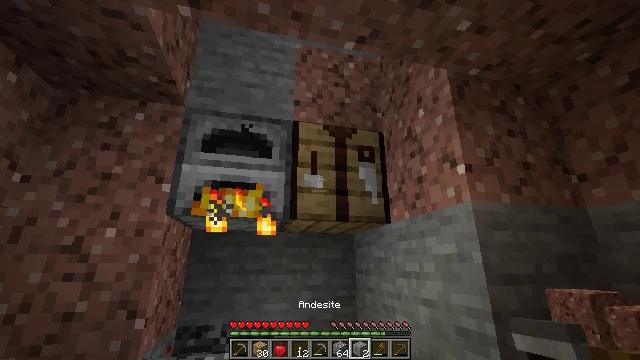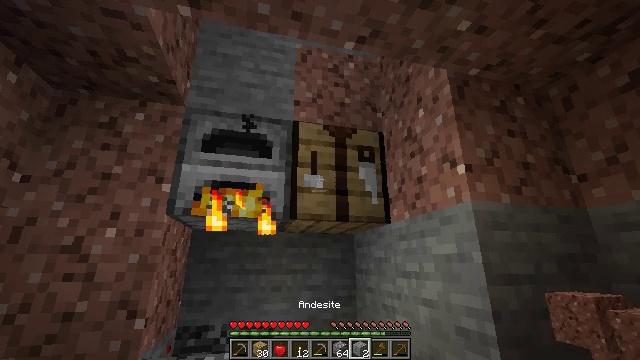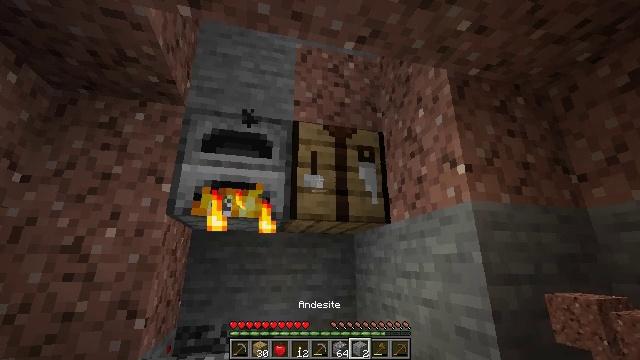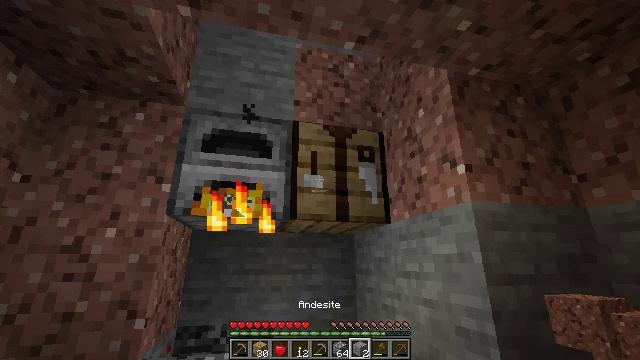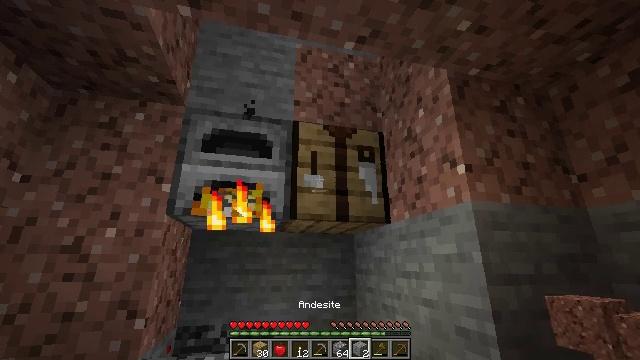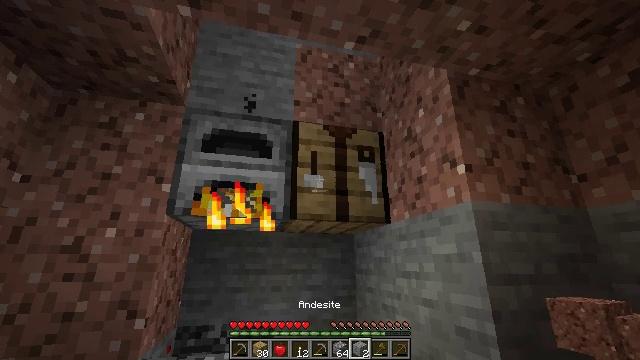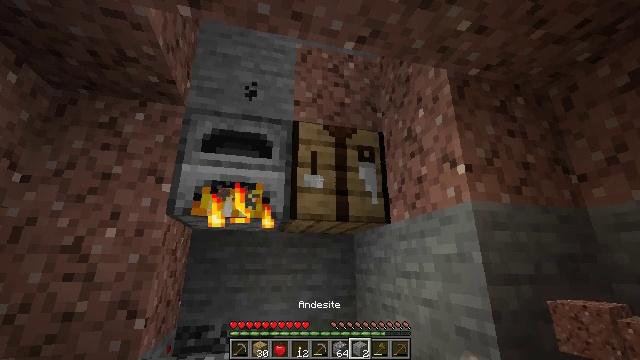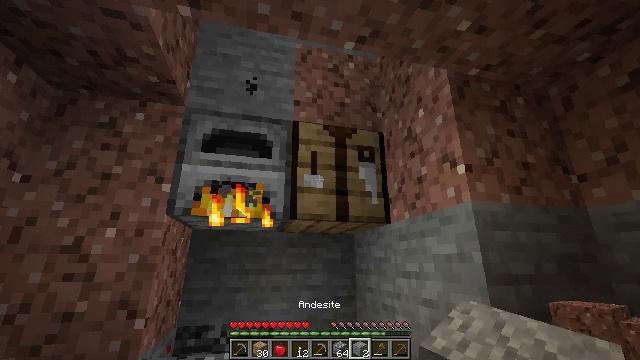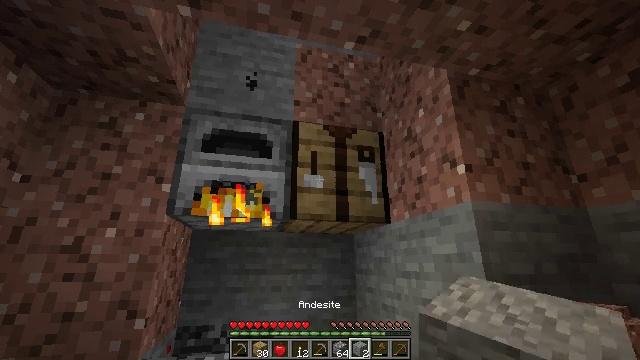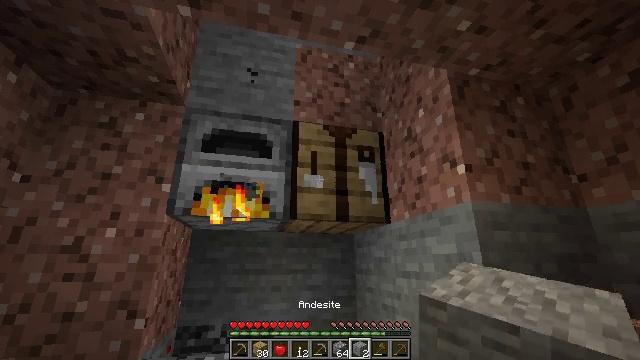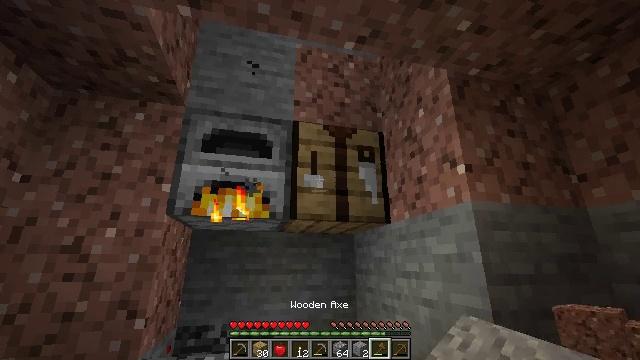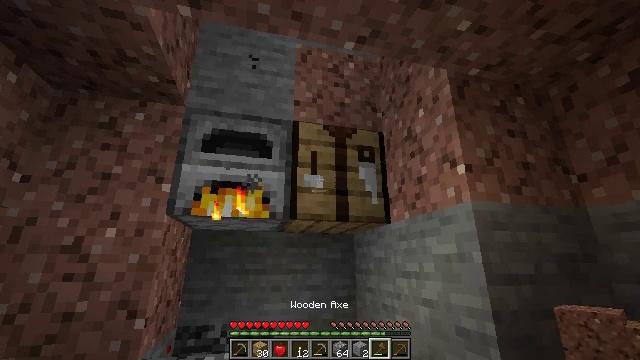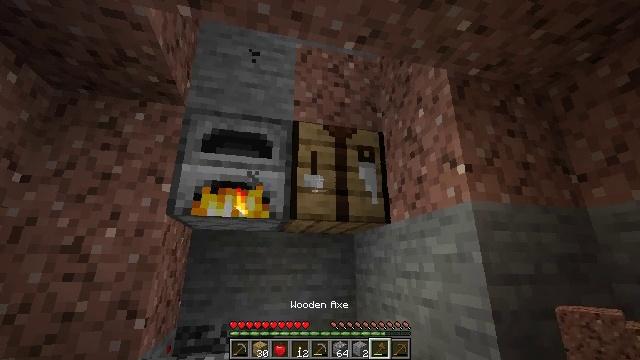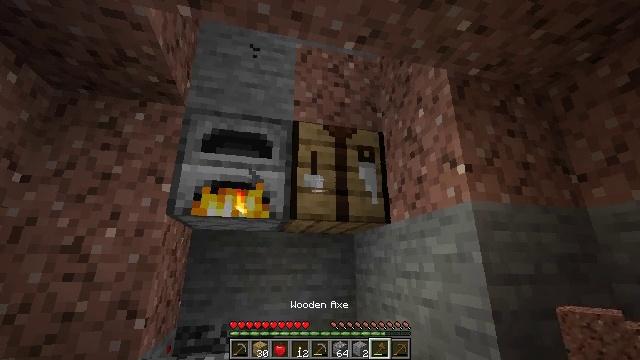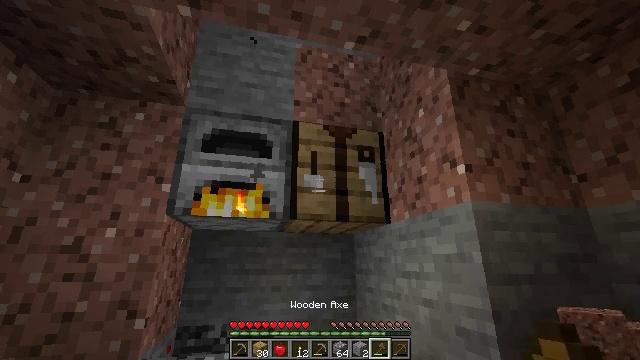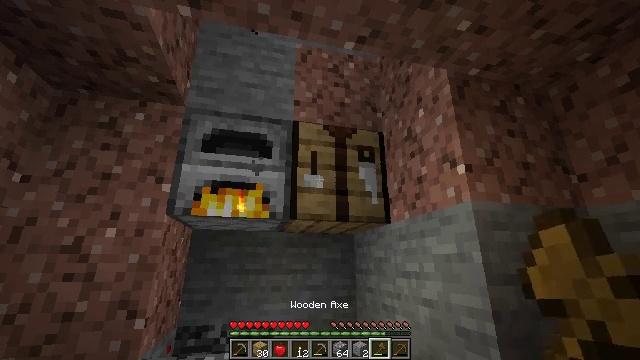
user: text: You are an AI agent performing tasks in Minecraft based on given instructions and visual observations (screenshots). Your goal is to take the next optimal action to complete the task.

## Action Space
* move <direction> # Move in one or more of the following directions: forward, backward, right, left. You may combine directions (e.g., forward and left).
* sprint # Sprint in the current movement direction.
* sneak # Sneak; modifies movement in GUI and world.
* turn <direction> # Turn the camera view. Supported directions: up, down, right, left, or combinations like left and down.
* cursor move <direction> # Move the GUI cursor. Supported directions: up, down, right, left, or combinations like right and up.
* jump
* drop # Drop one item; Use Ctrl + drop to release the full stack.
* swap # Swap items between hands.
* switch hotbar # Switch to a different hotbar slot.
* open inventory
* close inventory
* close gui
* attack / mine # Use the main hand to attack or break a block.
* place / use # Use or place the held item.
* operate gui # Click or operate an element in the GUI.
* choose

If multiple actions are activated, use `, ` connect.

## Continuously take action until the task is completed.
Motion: motion action
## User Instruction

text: Recycle the crafting table.
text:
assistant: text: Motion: no_op
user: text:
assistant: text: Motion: no_op
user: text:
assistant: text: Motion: no_op
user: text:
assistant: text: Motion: no_op
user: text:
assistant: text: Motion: no_op
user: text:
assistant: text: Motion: no_op
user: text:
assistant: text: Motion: no_op
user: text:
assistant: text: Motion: no_op
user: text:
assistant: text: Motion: no_op
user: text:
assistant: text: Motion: no_op
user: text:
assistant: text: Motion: no_op
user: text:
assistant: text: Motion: no_op
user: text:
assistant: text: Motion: no_op
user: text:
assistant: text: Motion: no_op
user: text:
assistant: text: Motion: no_op
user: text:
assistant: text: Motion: no_op
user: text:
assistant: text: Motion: no_op
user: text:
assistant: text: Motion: no_op
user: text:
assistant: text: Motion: no_op
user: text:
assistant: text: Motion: move forward
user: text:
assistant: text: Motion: move forward
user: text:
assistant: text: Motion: move forward
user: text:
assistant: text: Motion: turn up
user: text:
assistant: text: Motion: turn left and up
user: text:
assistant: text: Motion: turn up
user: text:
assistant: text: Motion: attack / mine
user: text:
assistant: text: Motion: attack / mine
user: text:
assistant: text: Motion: attack / mine
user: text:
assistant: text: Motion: turn right and up, attack / mine
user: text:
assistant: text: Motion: turn right, attack / mine